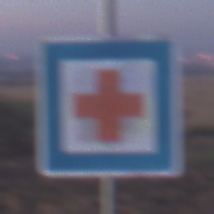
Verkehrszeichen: ErsteHilfe
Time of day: SunriseSunset
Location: Outdoor (Nature)
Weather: Clear
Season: NotSpecified
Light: Natural